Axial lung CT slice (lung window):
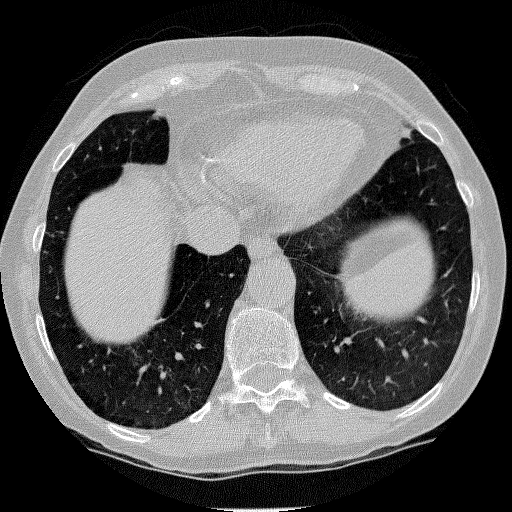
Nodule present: no